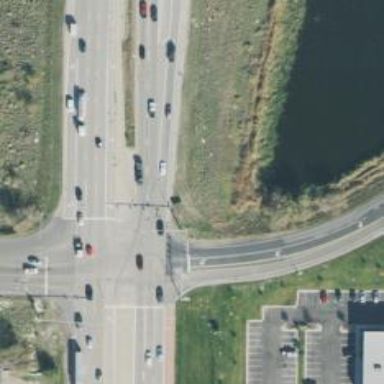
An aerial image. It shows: Trunk highway with diverging diamond interchange (DDI) junction.